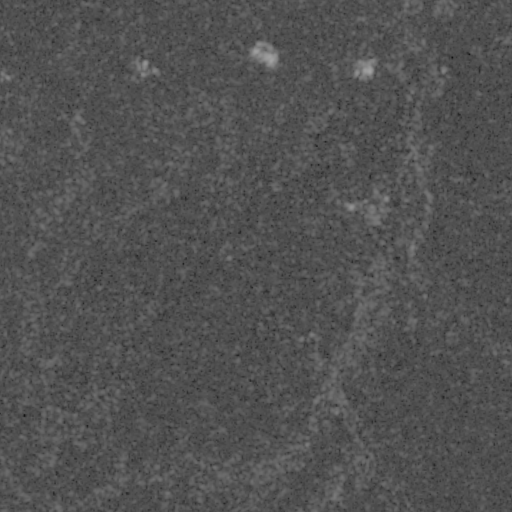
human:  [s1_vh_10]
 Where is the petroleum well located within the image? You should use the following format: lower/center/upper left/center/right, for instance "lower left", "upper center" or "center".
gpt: The petroleum well is located in the upper left of the image.
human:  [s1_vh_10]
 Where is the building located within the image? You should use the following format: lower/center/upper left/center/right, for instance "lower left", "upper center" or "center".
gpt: The building is located in the center right of the image.
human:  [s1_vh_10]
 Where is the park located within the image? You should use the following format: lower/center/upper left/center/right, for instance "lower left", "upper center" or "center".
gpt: There is no park in the image.

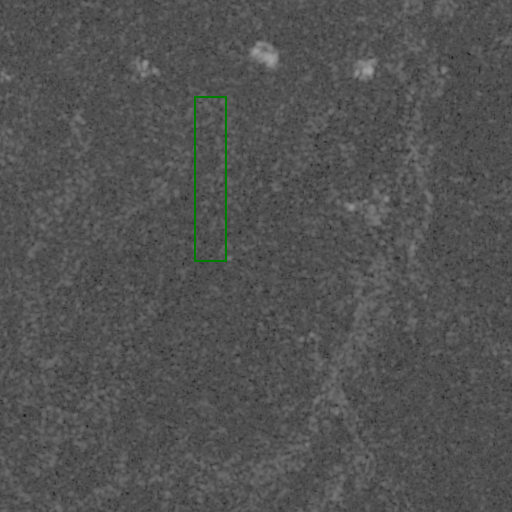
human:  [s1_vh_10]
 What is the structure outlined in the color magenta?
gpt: There is no magenta outline.
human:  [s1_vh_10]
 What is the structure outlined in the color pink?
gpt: There is no structure outlined in pink.